Field crop: maize
Growth stage: 1
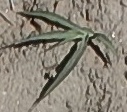
Species: sorghum